Brain MRI, t2w sequence, axial 2D slice.
Patient: age 35, sex F, weight 95 kg, height 1.95 m
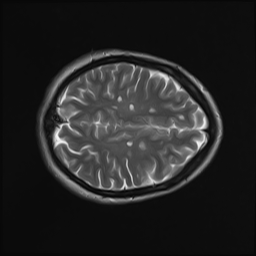